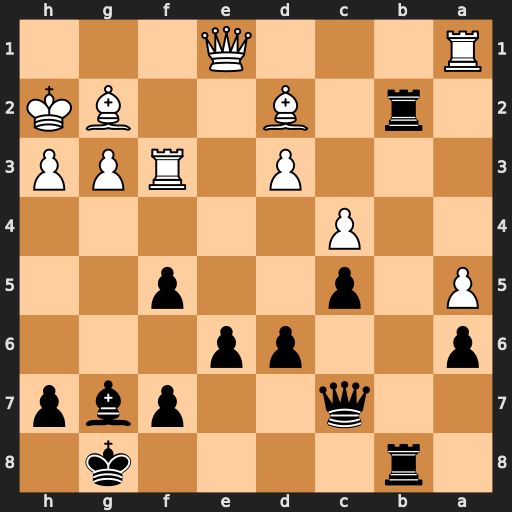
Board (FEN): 1r4k1/2q2pbp/p2pp3/P1p2p2/2P5/3P1RPP/1r1B2BK/R3Q3
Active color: b
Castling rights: -
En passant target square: -
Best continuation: Rxd2 Qxd2 Bxa1